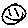
Label: smiley face